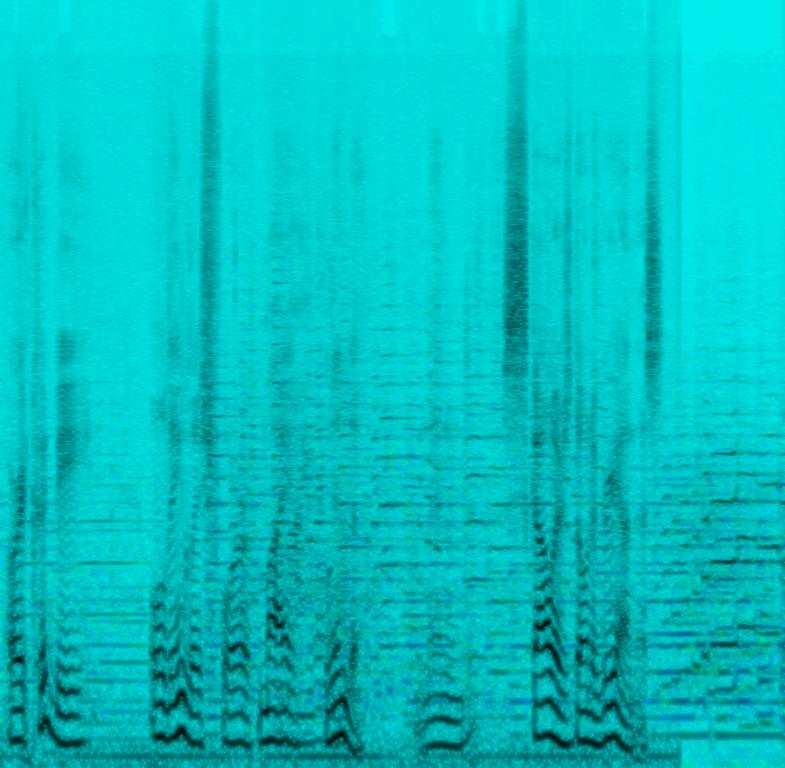
A brass ensemble playing a fast piece with a quick tempo and virtuosity. Male voice over.